Question: I know how to add a Data Validation list to a cell based on one cell value, but how to add Data Validation list to a cell when a value is entered in a range of cells? For example in the below image cell range is and this range is dymanic (Columns will not change, but number of rows will increse).
If the user enters a value in any of the cell (highlighted in yellow D8:H19) Data Validation List should be added in the same row Column A.
Can someone help me to with the code?
Here is the image
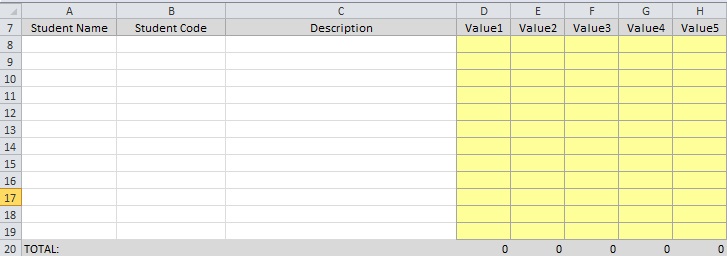
Answer: You could create a worksheet event procedure that would automatically execute any time the content of a cell or block of cells is changed in your worksheet to:
- - -
Here is a framework that you could use - stick it in worksheet code module, and complete with code that does what you want:
'''
Private Sub Worksheet_Change(ByVal Target As Range)
Dim rngInput As Range
Dim rngTotal As Range
Dim rngIntersect As Range
Dim lgInputLastRowNum As Long
Set rngTotal = Range("A:A").Find(what:="Total", LookAt:=xlPart, MatchCase:=False)
If rngTotal Is Nothing Then
MsgBox "No TOTAL found. Exit Sub"
Exit Sub
End If
lgInputLastRowNum = rngTotal.row - 1
Set rngInput = Range("D8:H" & lgInputLastRowNum)
Set rngIntersect = Intersect(Target, rngInput)
If Not rngIntersect Is Nothing Then
For each cell in rngIntersect
'Do your thing here
'To select the cell in column A on the same row as your cell
'do Range("A" & cell.row)
Next cell
End If
End Sub
'''